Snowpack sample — Snodgrass Mountain, Crested Butte, Colorado (2/4/25, 12:06 PM MST)
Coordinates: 38.923, -106.968
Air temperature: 35 °F
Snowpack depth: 80 cm
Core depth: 60 cm
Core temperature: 32 °F
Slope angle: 14°, slope face: 78°
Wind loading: low
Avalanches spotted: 0
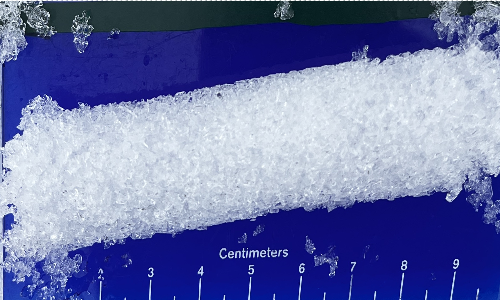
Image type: core
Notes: No avalanches nearby, unusually warm weather for the last month reported by residents, Collected 25 yards from treeline